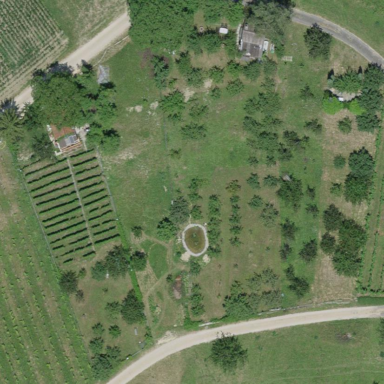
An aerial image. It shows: Orchard.